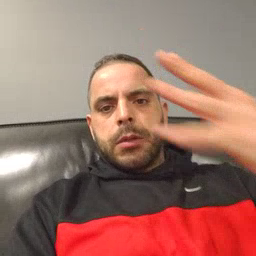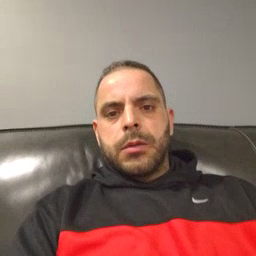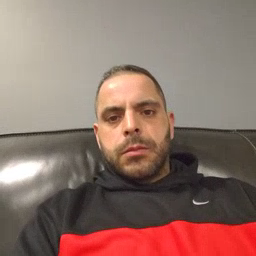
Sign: sun